Field crop: maize
Growth stage: 1
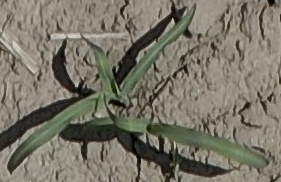
Species: sorghum